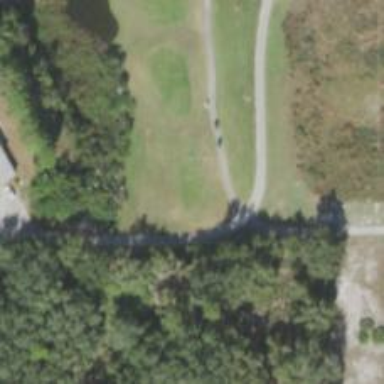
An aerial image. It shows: Grassy area designated as golf tee.